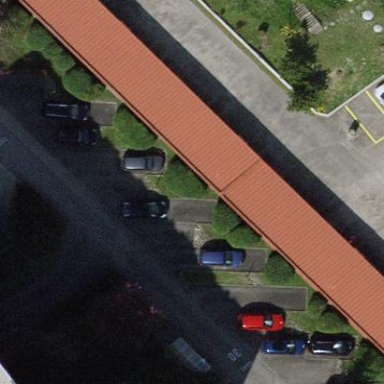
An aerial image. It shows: Group of garages.